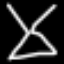
Label: hourglass